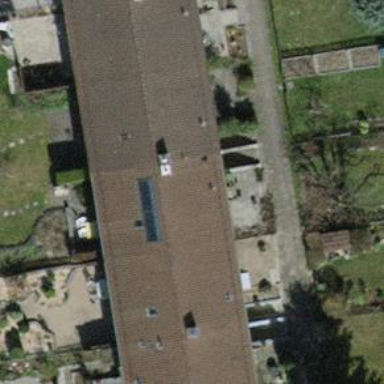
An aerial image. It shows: Building with tiled roof.